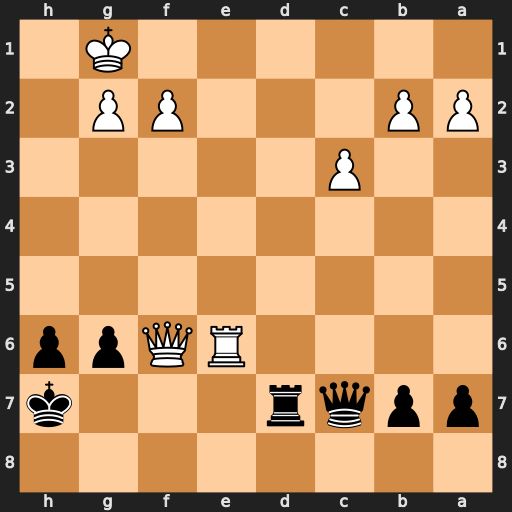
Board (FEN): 8/ppqr3k/4RQpp/8/8/2P5/PP3PP1/6K1
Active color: b
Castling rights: -
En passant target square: -
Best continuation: Rd1+ Re1 Rxe1#